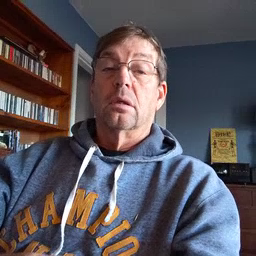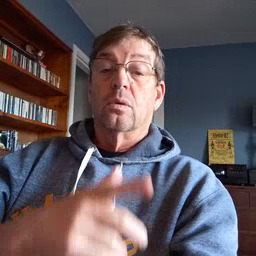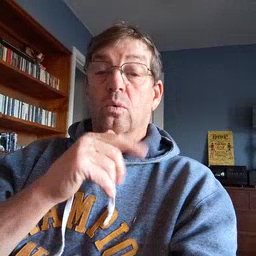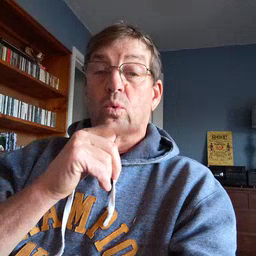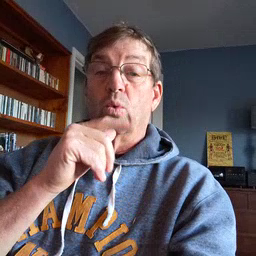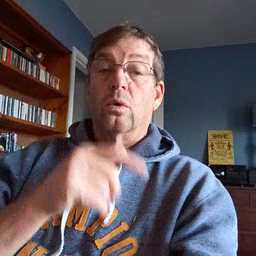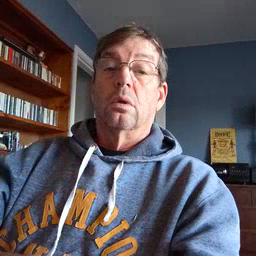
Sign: who